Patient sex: F
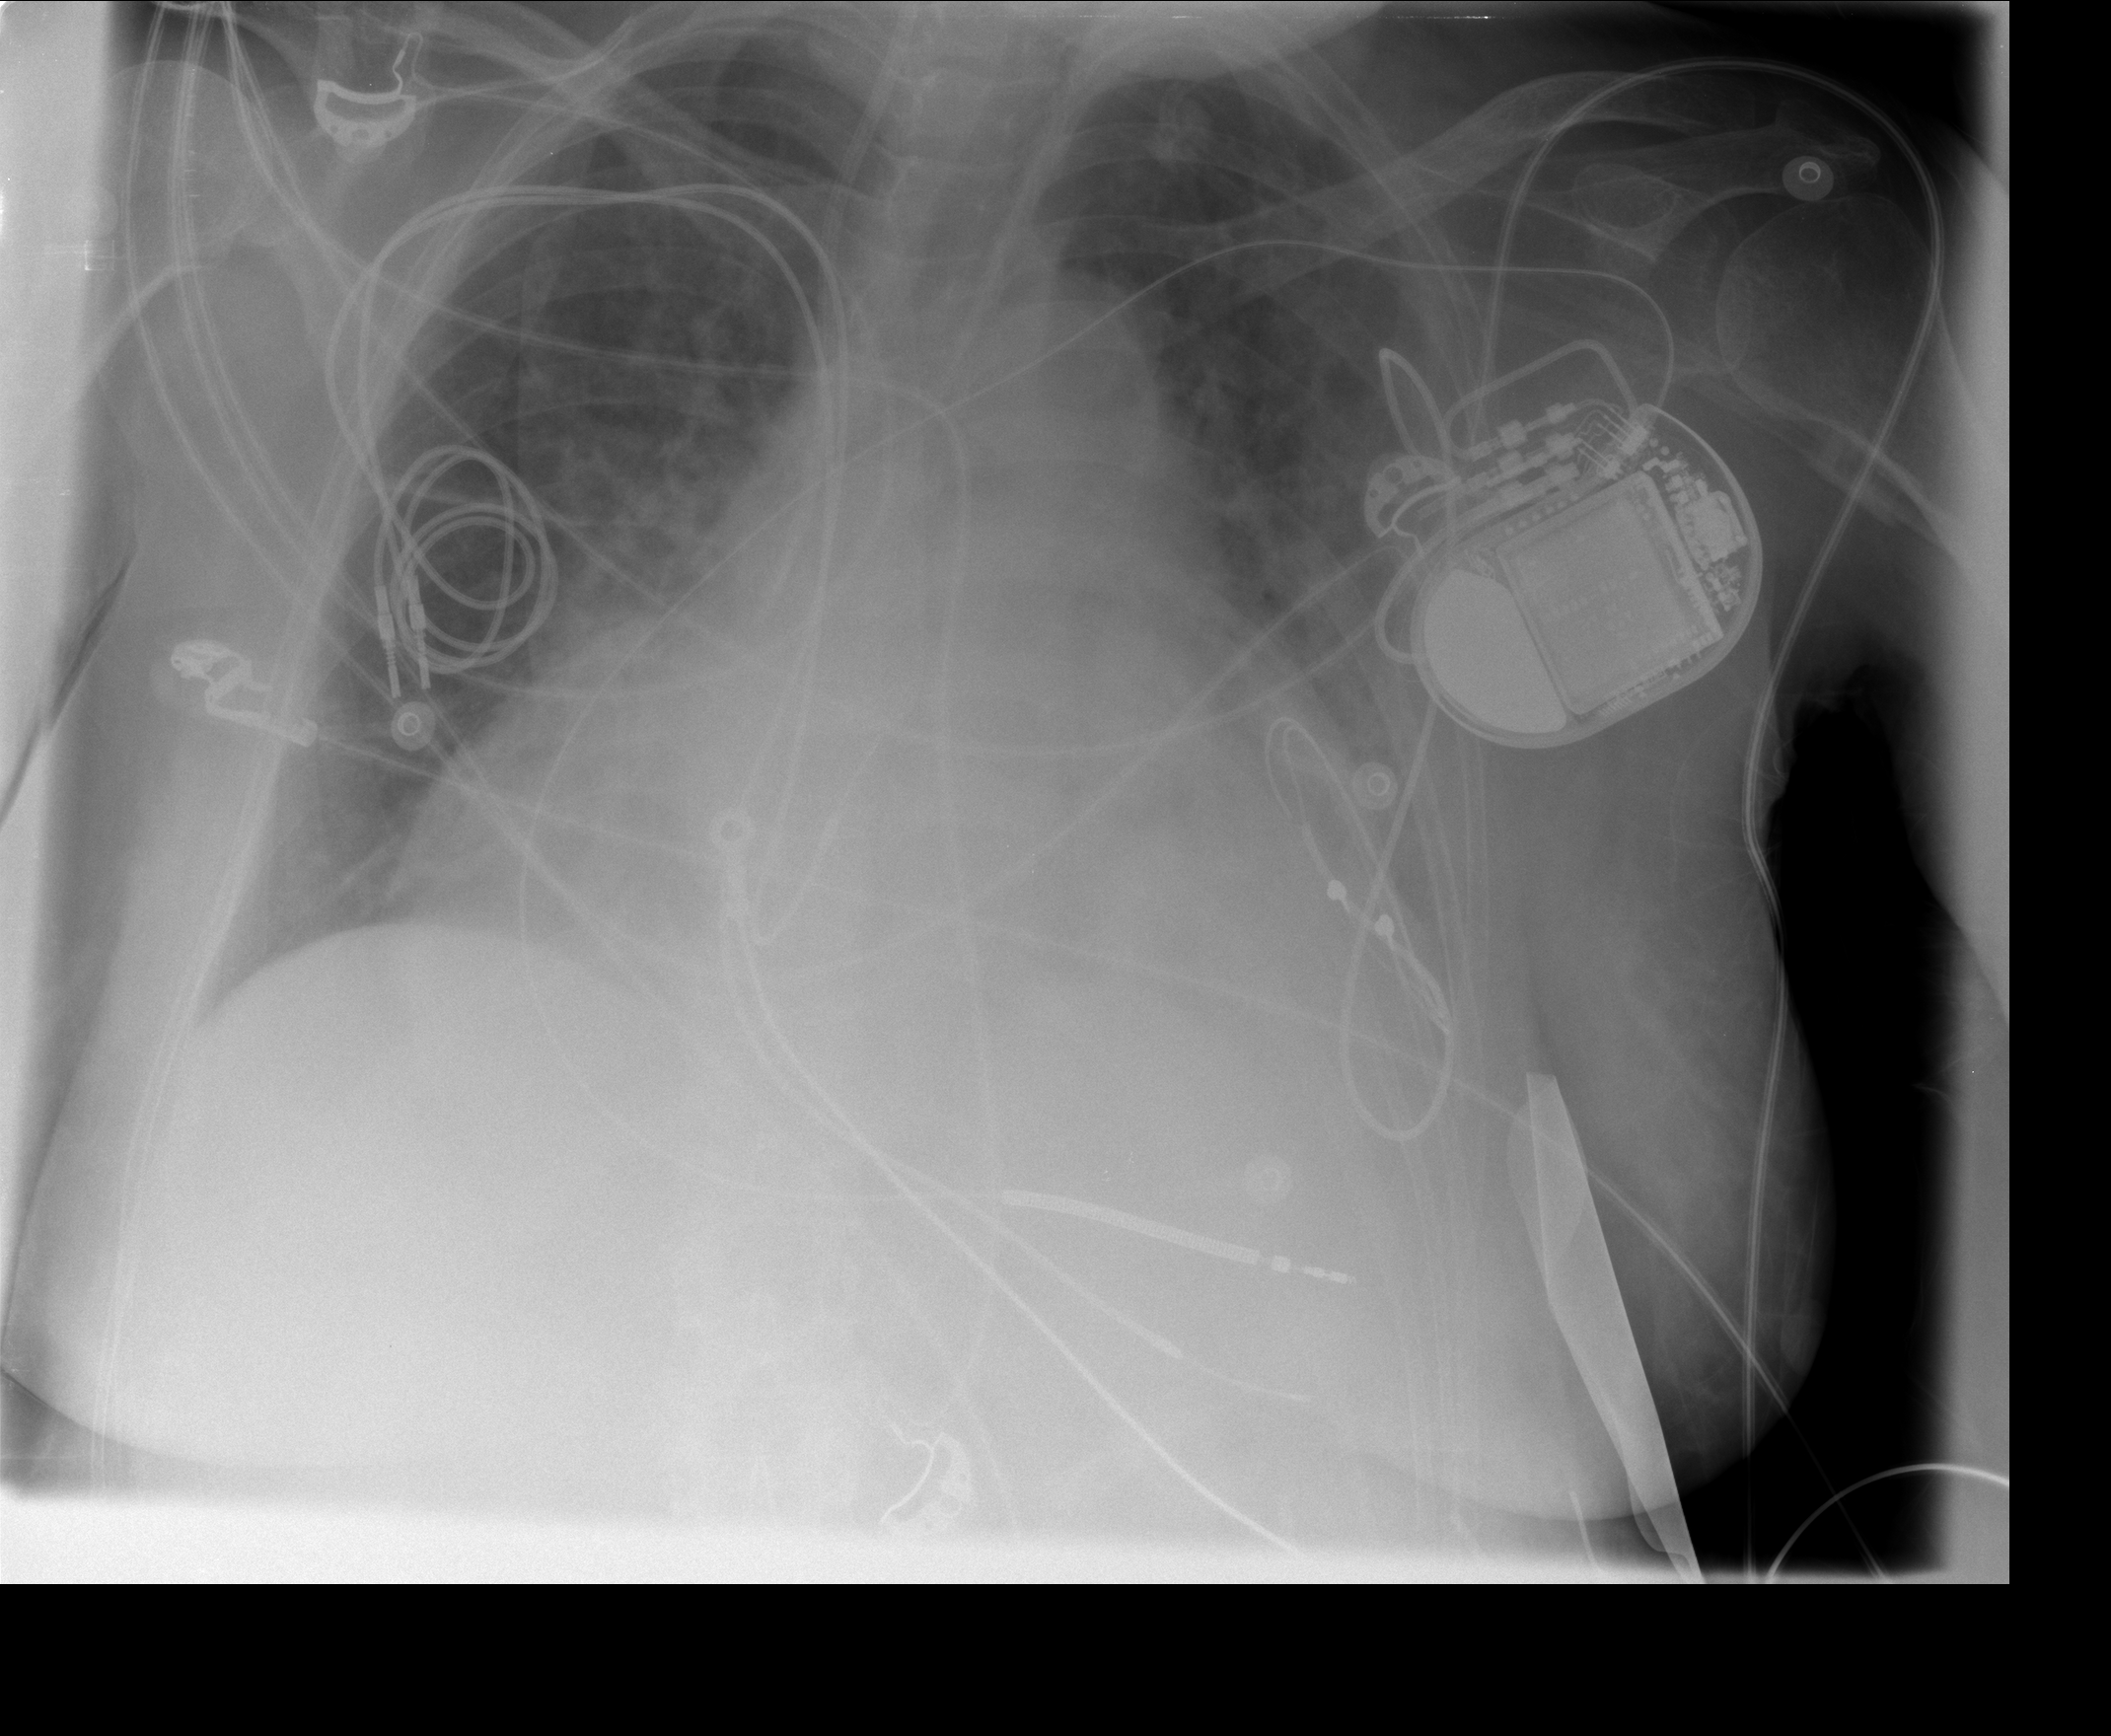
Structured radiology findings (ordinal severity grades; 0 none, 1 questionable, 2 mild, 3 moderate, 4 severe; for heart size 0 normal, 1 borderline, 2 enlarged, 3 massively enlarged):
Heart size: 3
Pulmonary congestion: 2
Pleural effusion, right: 0
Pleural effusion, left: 2
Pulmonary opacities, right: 0
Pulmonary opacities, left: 0
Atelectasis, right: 0
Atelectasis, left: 2